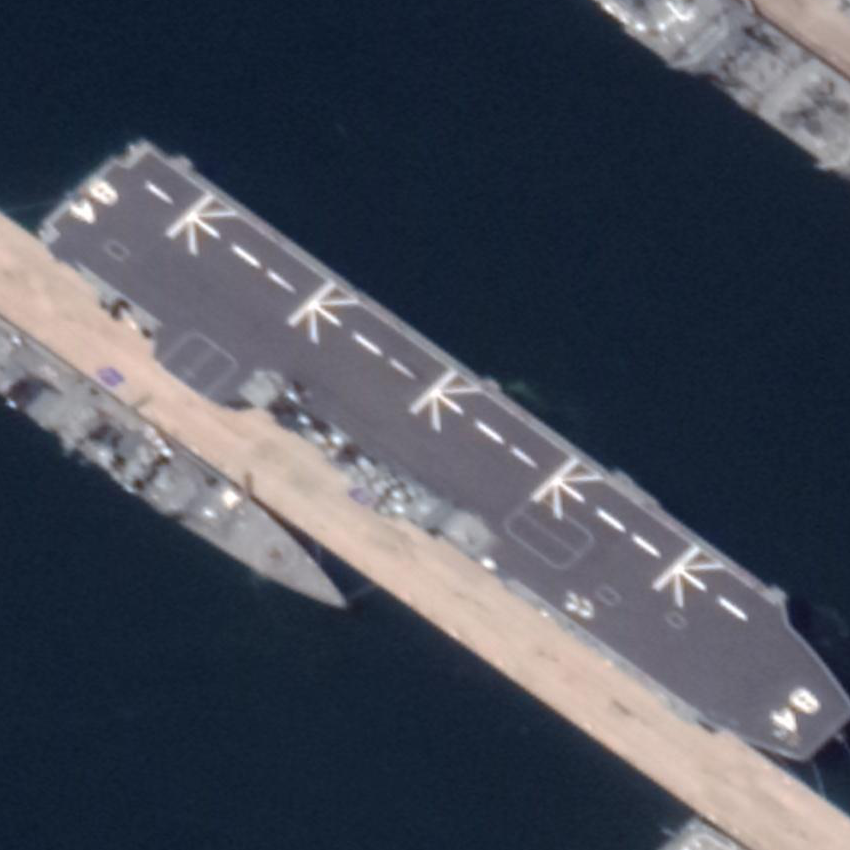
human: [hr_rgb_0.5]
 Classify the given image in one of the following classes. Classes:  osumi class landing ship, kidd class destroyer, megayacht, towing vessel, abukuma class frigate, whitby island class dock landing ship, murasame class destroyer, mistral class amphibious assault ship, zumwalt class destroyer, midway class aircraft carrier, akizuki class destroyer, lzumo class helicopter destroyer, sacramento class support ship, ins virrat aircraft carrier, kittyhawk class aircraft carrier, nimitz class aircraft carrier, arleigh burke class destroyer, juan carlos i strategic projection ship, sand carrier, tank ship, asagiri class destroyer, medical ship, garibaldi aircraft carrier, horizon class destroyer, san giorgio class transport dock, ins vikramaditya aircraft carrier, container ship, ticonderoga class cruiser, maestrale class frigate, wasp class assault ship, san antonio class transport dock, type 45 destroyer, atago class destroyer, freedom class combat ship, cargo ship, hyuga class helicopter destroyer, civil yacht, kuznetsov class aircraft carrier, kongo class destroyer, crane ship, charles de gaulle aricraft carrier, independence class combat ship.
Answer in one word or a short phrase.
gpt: Lzumo class helicopter destroyer